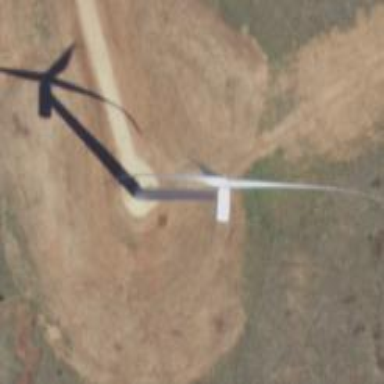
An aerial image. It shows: Wind generator using horizontal axis wind turbines.